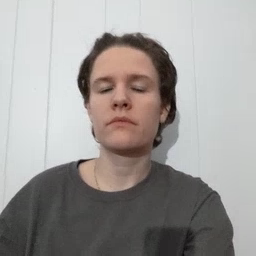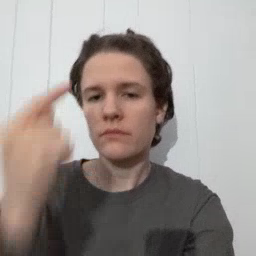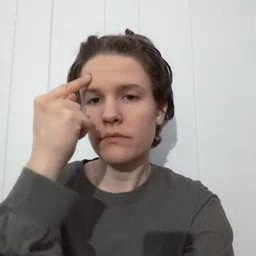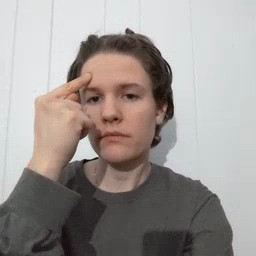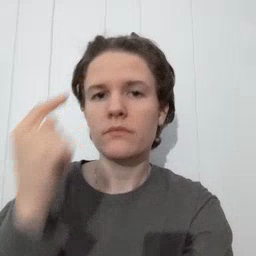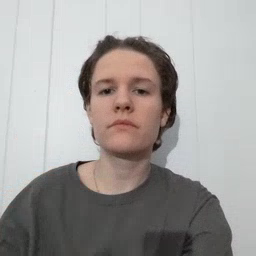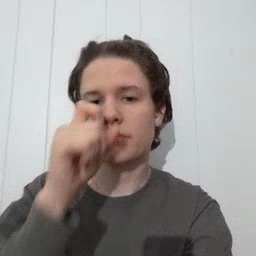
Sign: think